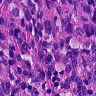
Metastatic tissue present: yes